Question: Something that has worked perfectyle until recently has stopped working. A model that has a foreignkey to another object isn't editable as expected in the standard django admin. The problem is this: ForeignKeys to some model aren't editable in de admin interface, though they should be, although a label does appear in the admin page.
It looks like this:
The HTML-code for the bit where the foreignkey to the Story-model should be edited:
'''
<div class="form-row field-story">
<div>
<label for="id_story" class="required">Story:</label>
</div>
</div>
'''
2 relevant models with their respective defs:
'''
class Question(models.Model):
question = models.CharField(max_length = 200)#the Actual question
correct_answer = models.ForeignKey(Answer, verbose_name = 'Correct Answer', related_name = 'Correct answer')
incorrect_answers = models.ManyToManyField(Answer, verbose_name = 'Distractor options', related_name = 'Incorrect answers')
story = models.ForeignKey(Story)
def __unicode__(self):
try:
return self.question.decode('latin-1') + '(%i)'%(self.id)
except:
return str(self.id)
class Story(models.Model):
class Meta:
verbose_name_plural = 'Stories'
author = models.ForeignKey(User, blank = True, null = True, on_delete = models.SET_NULL, editable = False)
name = models.CharField(max_length = 150, verbose_name = 'Name/Summary')
story = models.TextField(verbose_name = 'Story', max_length = 13 * 54)#the actual story
publish = models.BooleanField(default = False, help_text = 'If this is published, it will be uneditable.')
date_added = models.DateTimeField (auto_now_add = True, editable = False)#date of reply
ready = models.BooleanField(default = False, help_text = 'Whether the author thinks this is ready')
erf = models.CharField(max_length = 20, verbose_name = 'ERF label', editable = False, blank = True, null = True)
def __unicode__(self):
try:
return "'"+self.name.encode( 'latin-1') + "'"
except:
return "Story with unicode name or something: %i" %(self.id)
'''
In admin.py:
'''
admin.site.register(Question, )
'''
Looking at what works and what doesn't, I'm beginning to feel it has got something to do with the Story-model. Other foreignkey relationships are functioning fine. Of course, the fact that the foreignkey isn't editable means the object can't be saved from the admin, even though MySQL shows that there is a valid story_id in the question table.
I remember having used this and that this worked fine. I suspect unicode-problems somewhere, but I can't imagine what exactly, let alone how to fix them. Can anybody help?
PS. What happens at <URL> isn't the case here, I think.
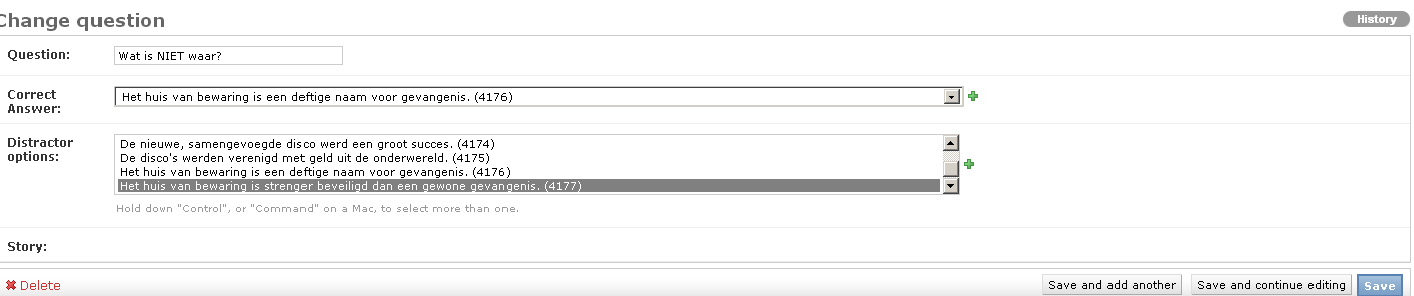
Answer: Urgh.. looking for other foreignfield problems, I encountered <URL> that . Tried that, and my problem was solved.
Grrr.. Unicode... You win this time!